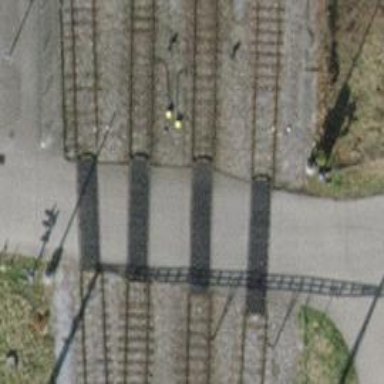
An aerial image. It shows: Level crossing at the railway with full barrier.